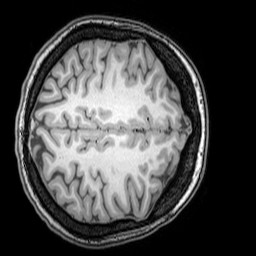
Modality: T1w
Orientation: axial
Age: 21
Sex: female
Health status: healthy
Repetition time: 0.081 s
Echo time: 0.037 s